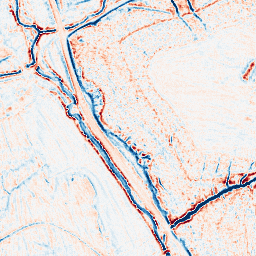
Category: edge_preserving
Decomposition family: bilateral
Decomposition parameters: d: 9
sigma_color: 25
sigma_space: 50
Upsampling method: fft_zeropad
Upsampling parameters: scale: 2
Upsampling scale: 2